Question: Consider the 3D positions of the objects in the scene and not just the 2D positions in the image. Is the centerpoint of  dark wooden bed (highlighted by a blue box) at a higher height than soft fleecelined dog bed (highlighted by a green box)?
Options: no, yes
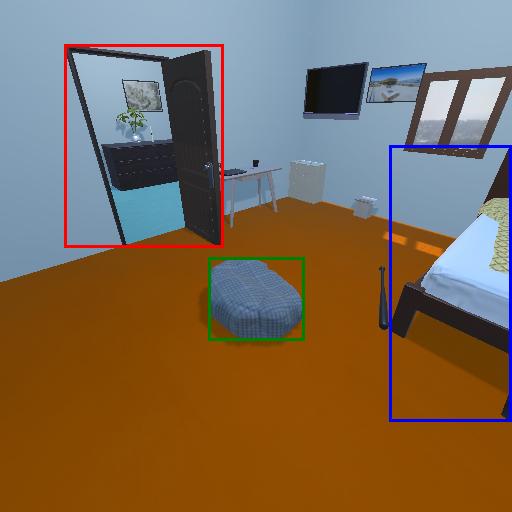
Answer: no